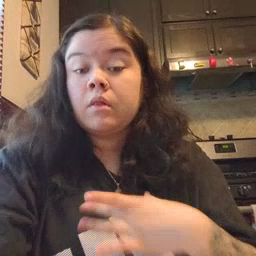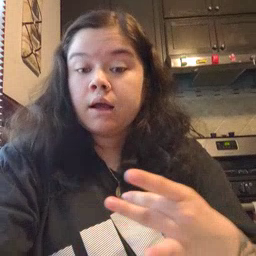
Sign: like